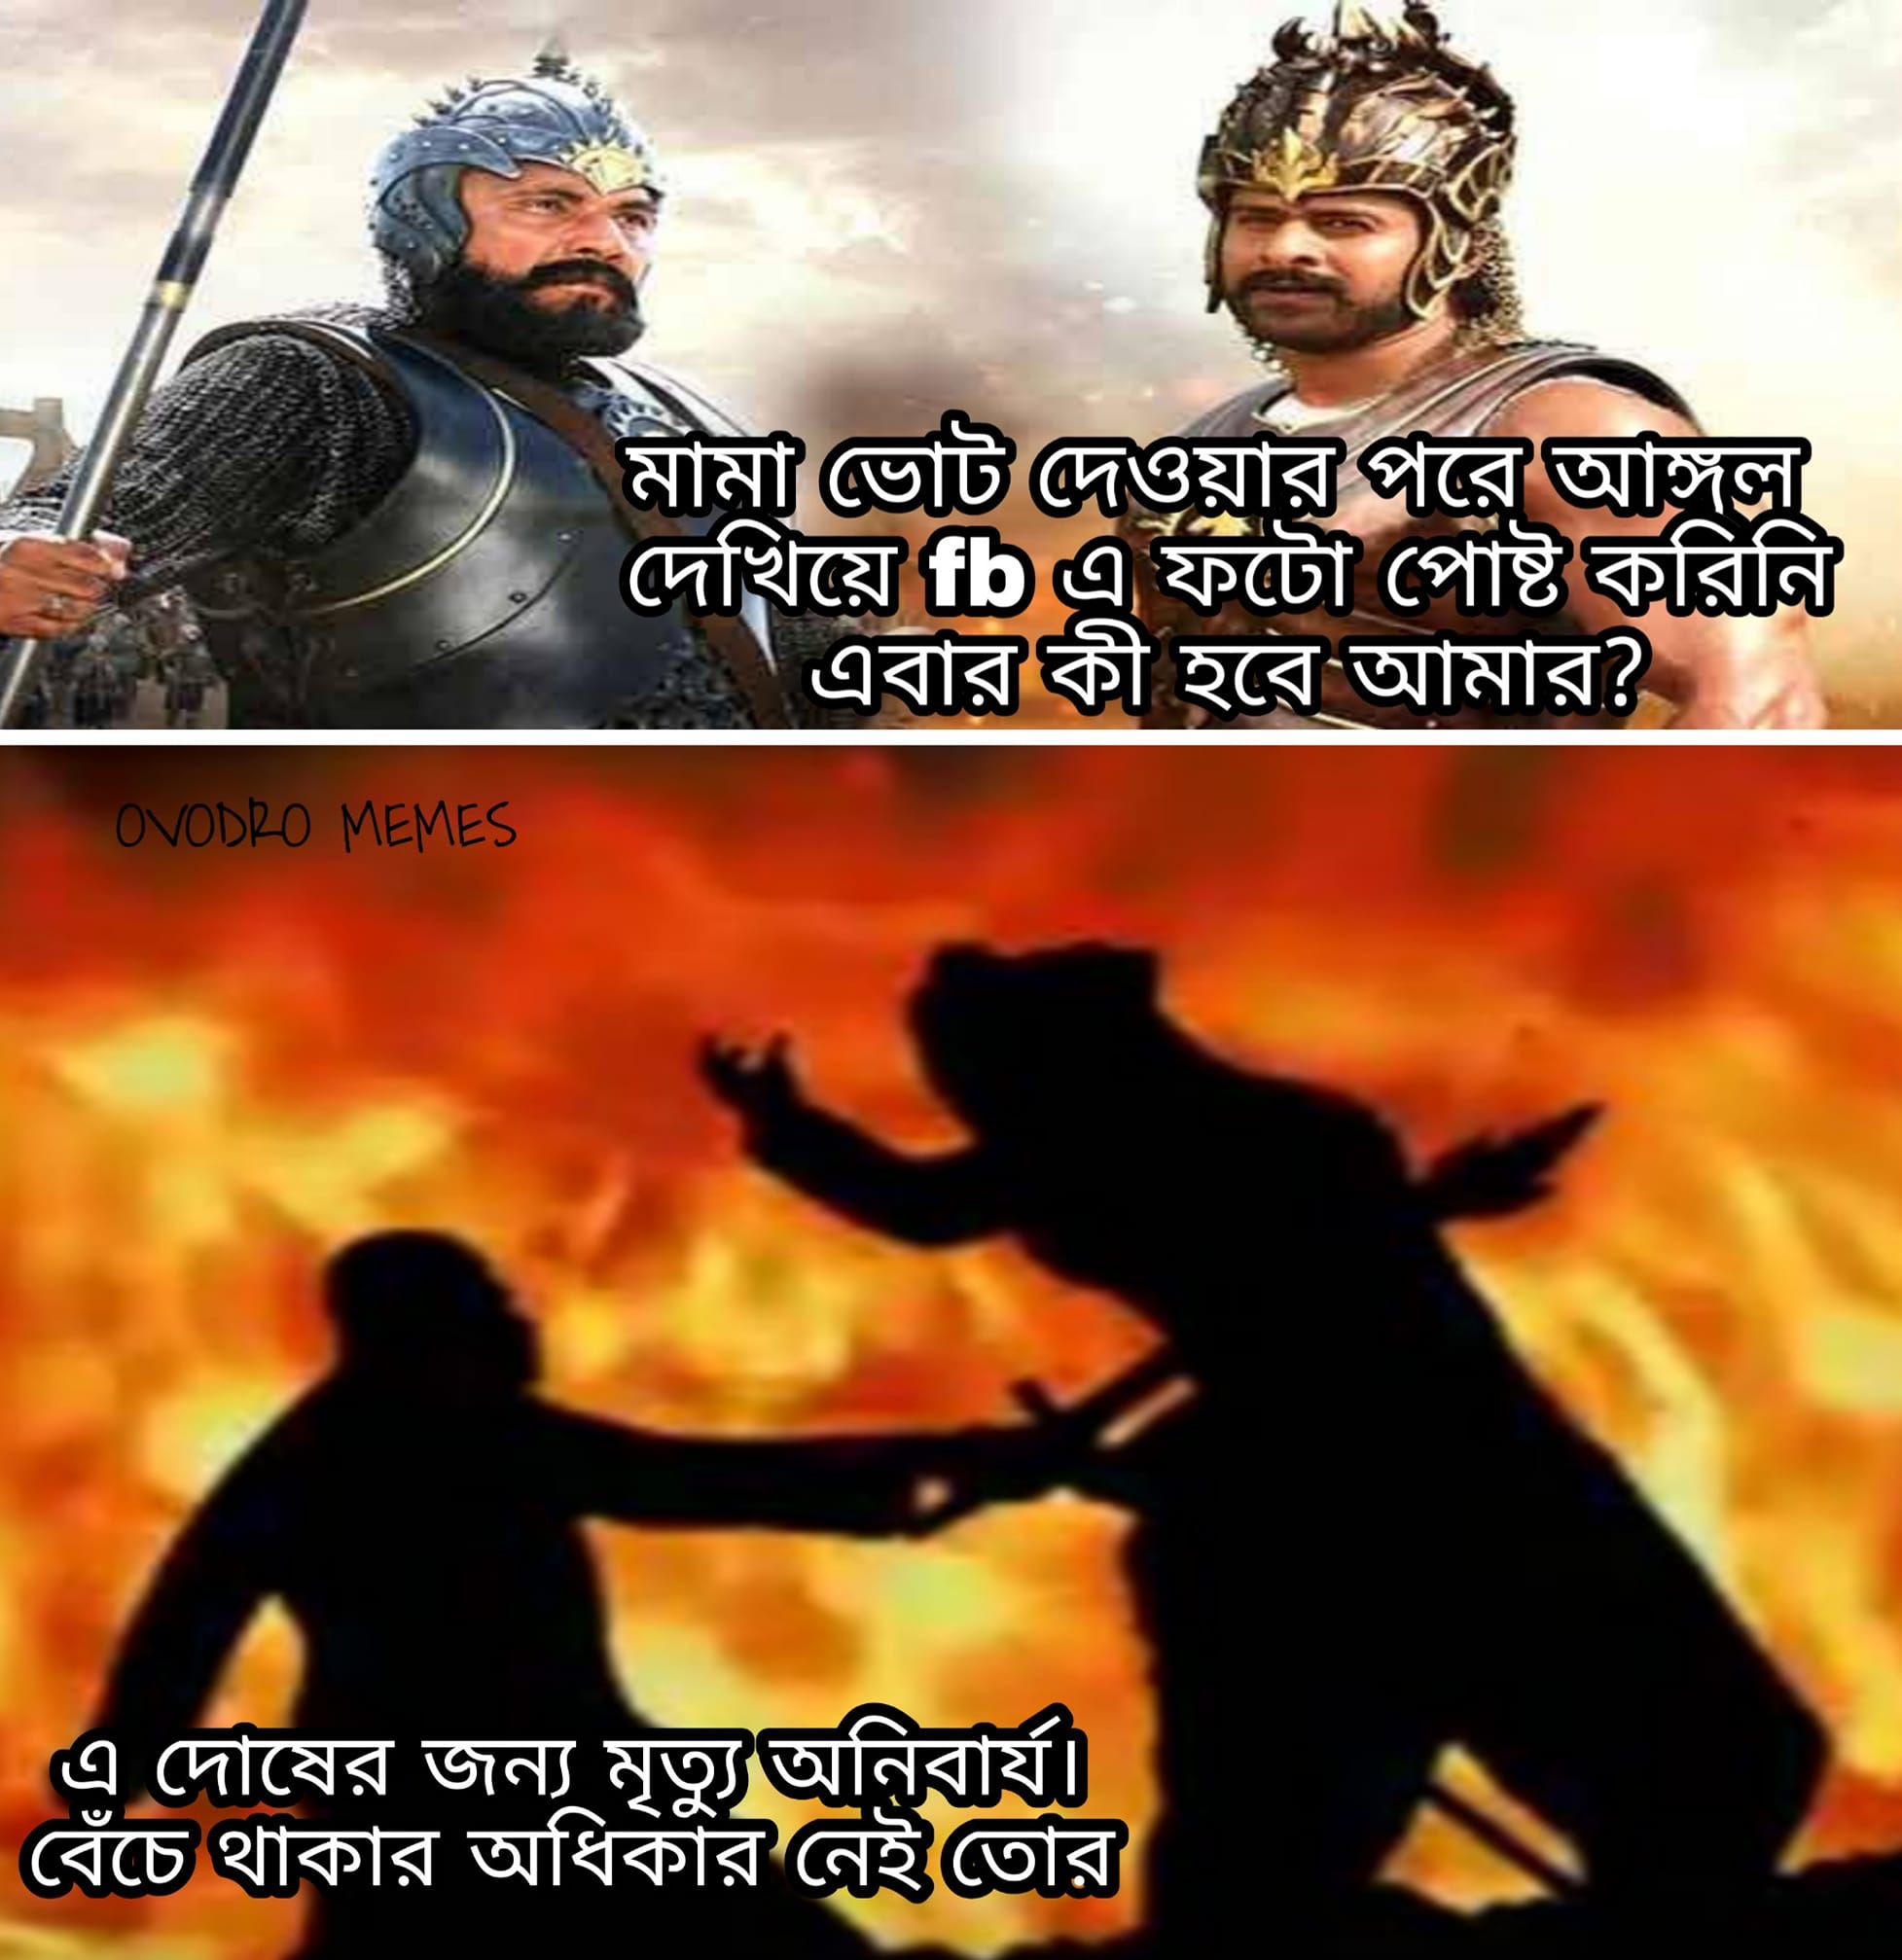
Caption: মামা ভোট দেওয়ার পরে আঙ্গুল দেখিয়ে fb এ ফটো পোষ্ট করিনি এবার কী হবে আমার ?     এ দোষের জন্য মৃত্যু অনিবার্য ।    বেঁচে থাকার অধিকার নেই তোর
Label: hate